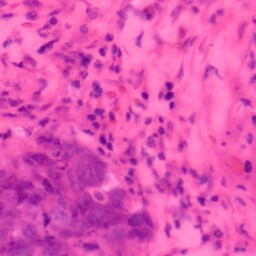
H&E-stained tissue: Colon